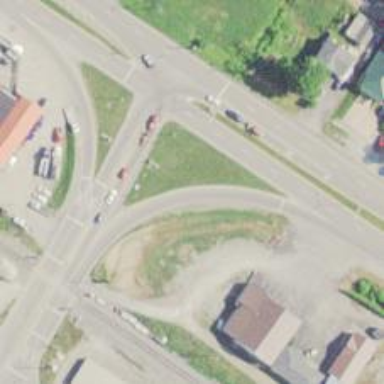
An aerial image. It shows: Asphalt road with secondary link designation.